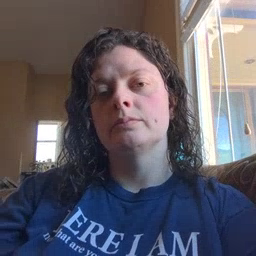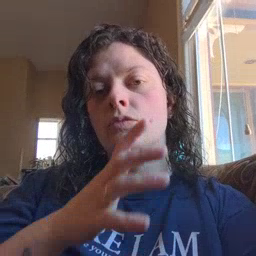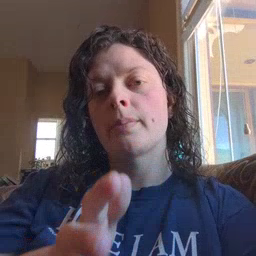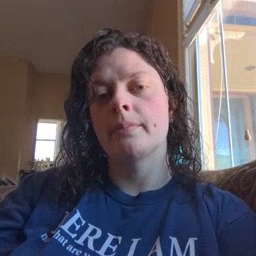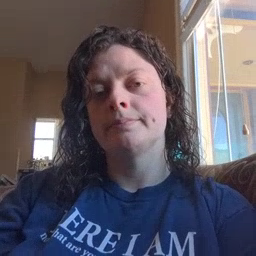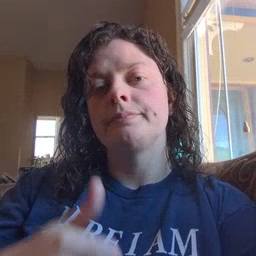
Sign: grandma